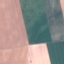
Label: AnnualCrop